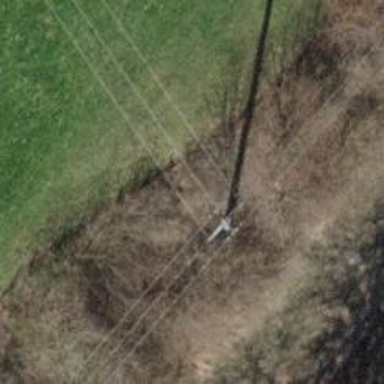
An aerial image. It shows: Minor power line.